Field crop: maize
Growth stage: 1
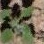
Species: chenopodium